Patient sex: M
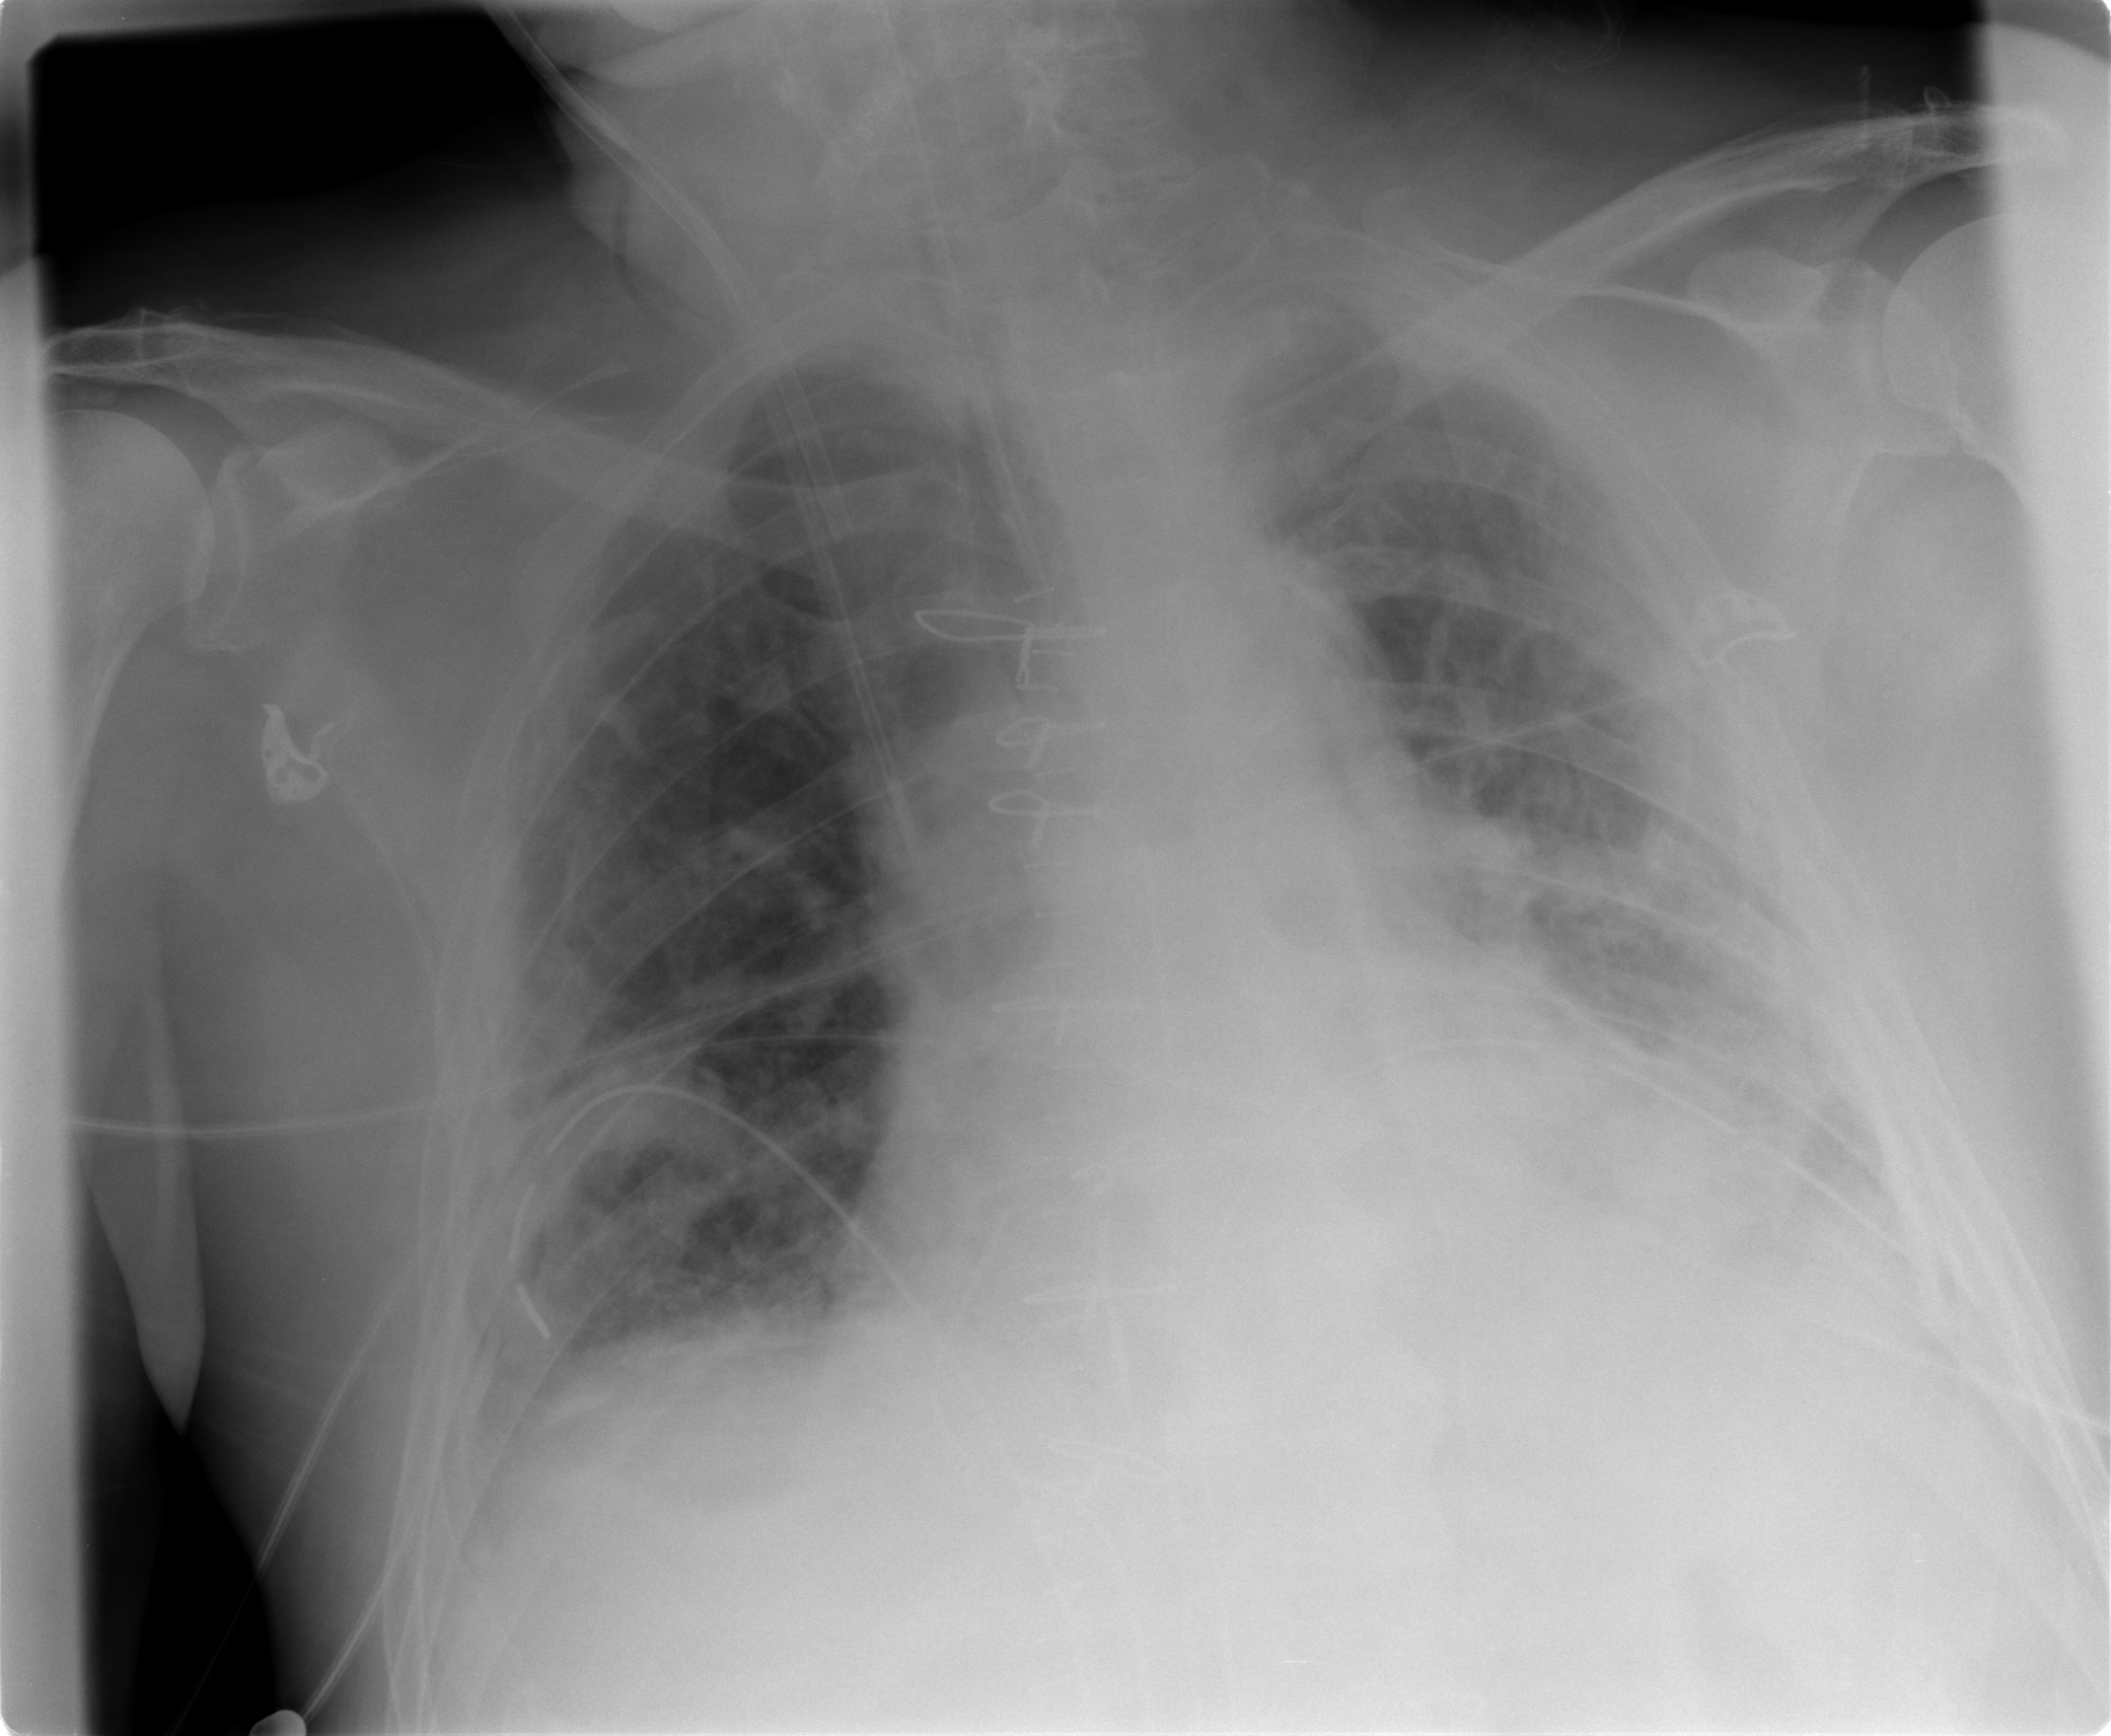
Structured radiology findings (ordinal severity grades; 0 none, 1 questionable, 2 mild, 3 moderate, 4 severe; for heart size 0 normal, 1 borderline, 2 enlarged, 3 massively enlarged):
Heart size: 2
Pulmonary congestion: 2
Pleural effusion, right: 2
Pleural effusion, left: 2
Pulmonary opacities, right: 2
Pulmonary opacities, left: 2
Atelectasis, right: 2
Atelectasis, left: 3